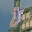
Label: 8